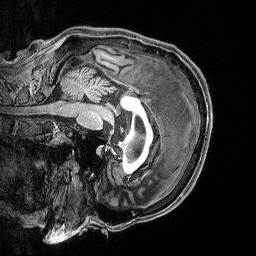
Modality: T1w
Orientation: sagittal
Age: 25
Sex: male
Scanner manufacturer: siemens
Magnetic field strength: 3 T
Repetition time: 2.3 s
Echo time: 0.00298 s